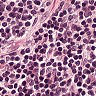
Metastatic tissue present: no